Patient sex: M
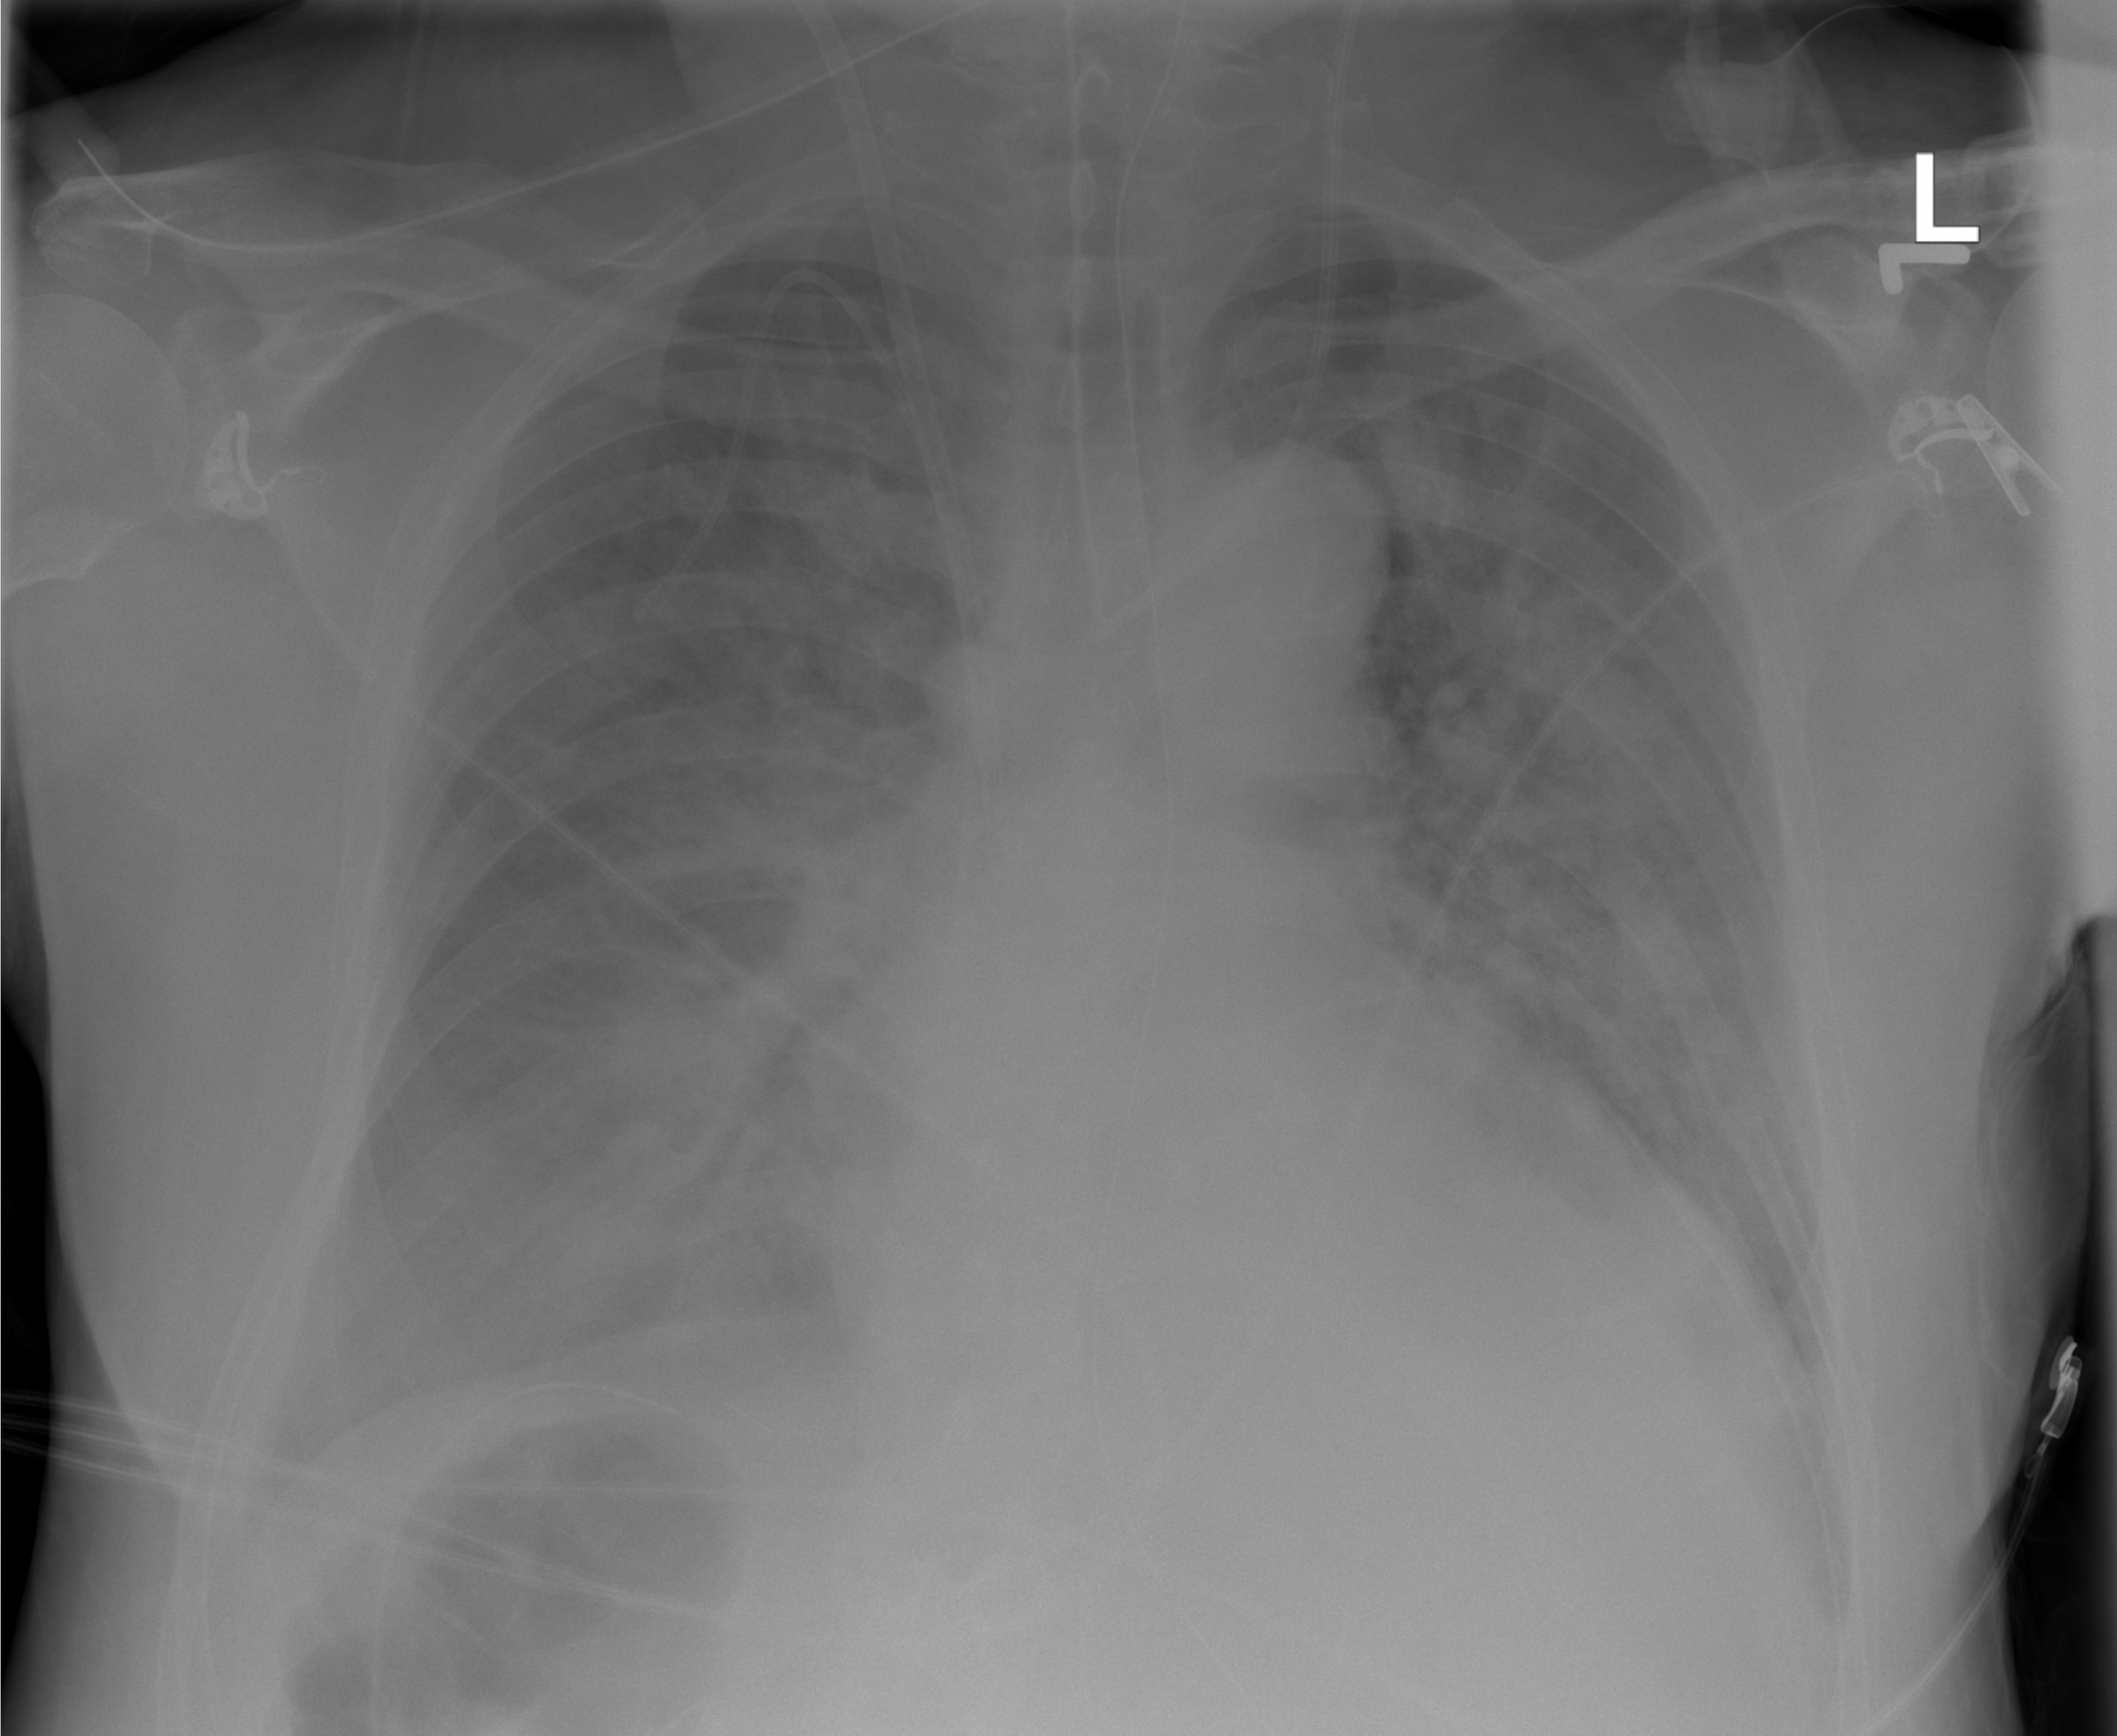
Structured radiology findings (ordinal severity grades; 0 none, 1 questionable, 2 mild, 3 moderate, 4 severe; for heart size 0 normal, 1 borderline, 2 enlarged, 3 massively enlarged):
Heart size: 2
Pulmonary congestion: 3
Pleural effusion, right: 2
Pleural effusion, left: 2
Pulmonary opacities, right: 4
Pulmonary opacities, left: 4
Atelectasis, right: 3
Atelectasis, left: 2